Interaction volume radius: 5 \u00c5
Interaction volume height: 10 \u00c5
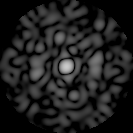
Disorder parameter: 0.8214